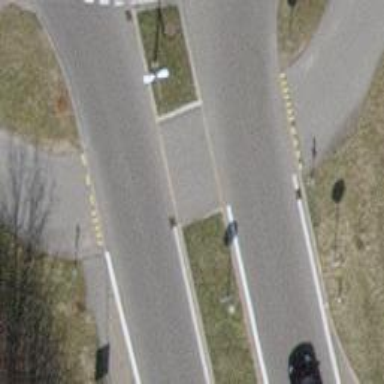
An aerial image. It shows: Uncontrolled road crossing.